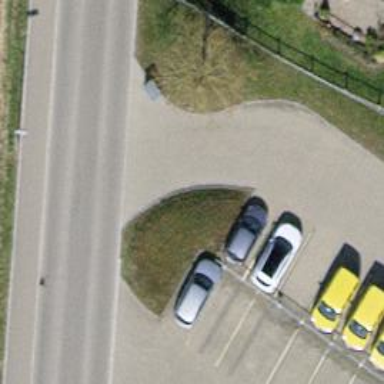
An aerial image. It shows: Driveway made of paving stones.